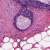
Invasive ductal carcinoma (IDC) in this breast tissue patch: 0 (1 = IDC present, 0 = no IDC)